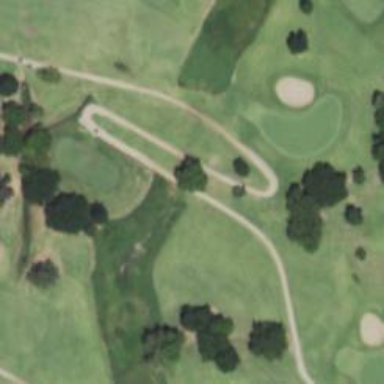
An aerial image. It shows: Pathway for golfing.